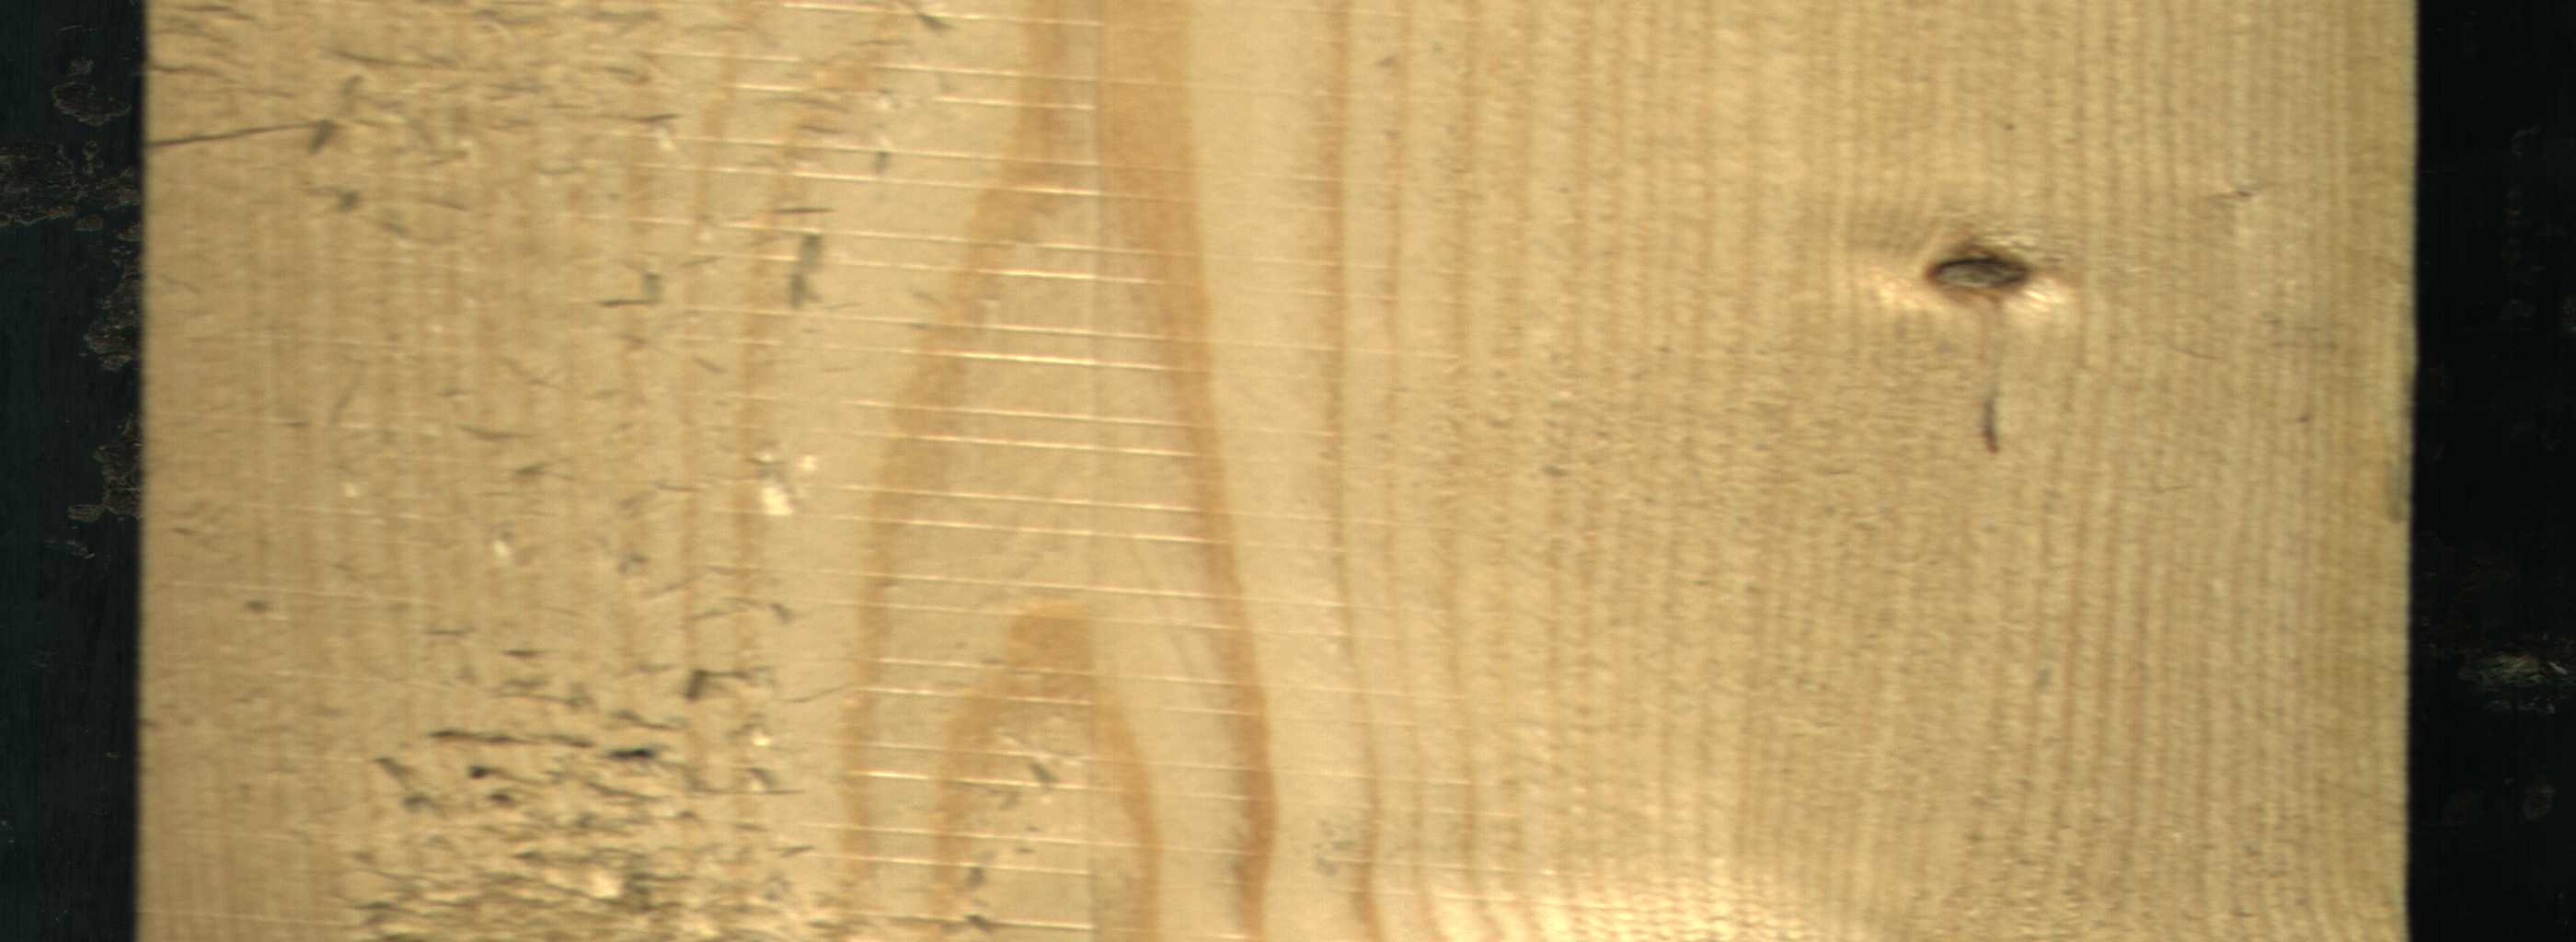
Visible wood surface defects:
Dead_Knot